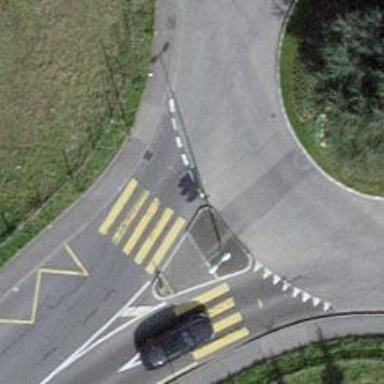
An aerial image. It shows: Uncontrolled zebra crossing on the road.